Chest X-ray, PA view. Patient: 57 years old, sex F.
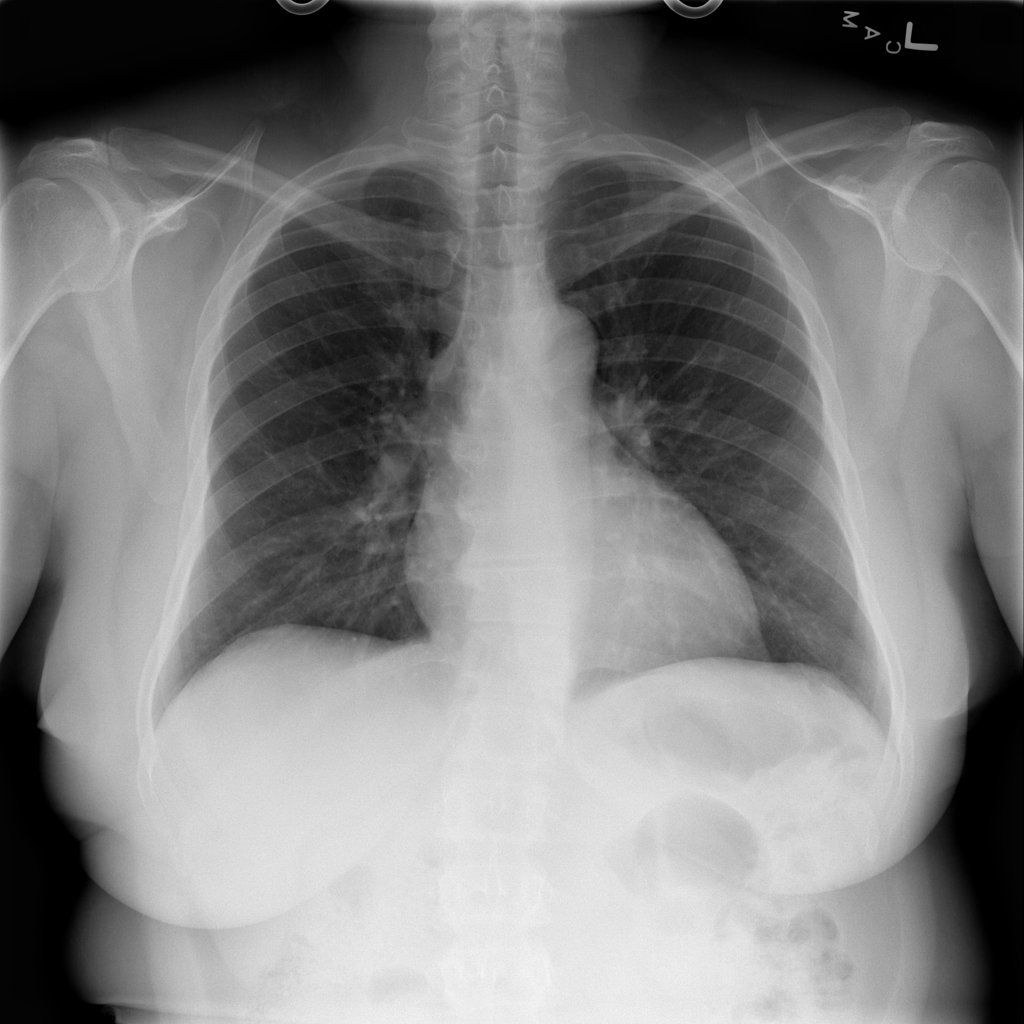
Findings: No Finding